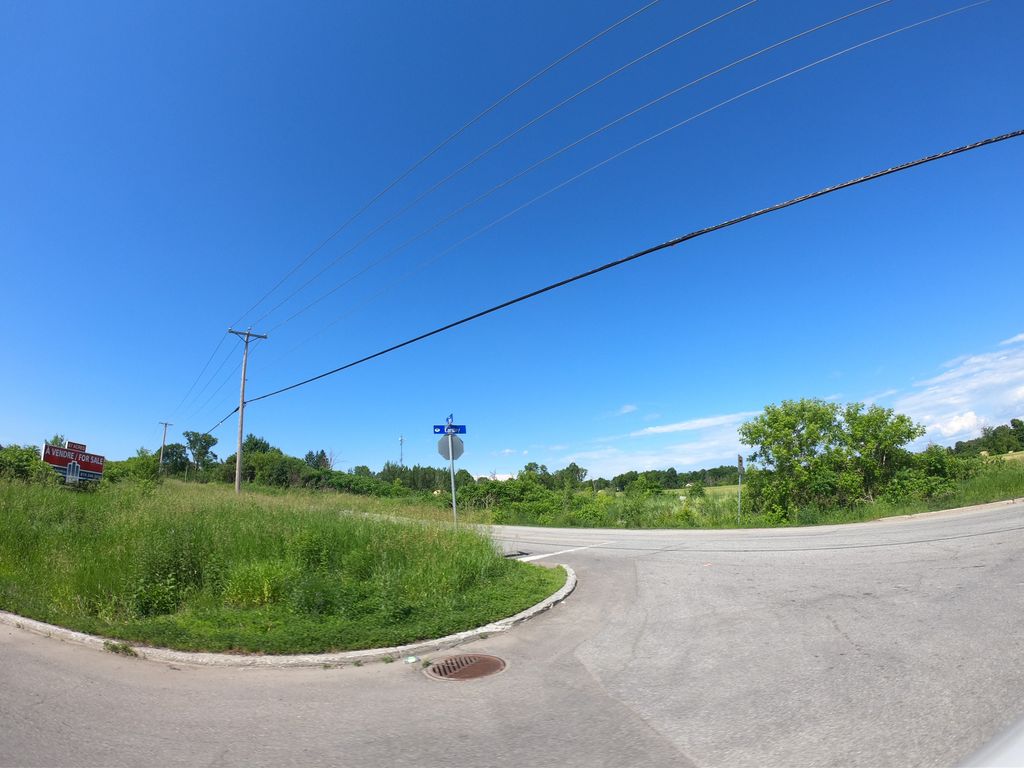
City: ottawa-gatineau